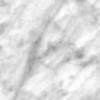
Label: no_change